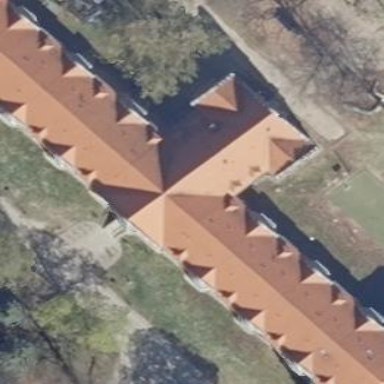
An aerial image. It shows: Hospital building with mansard roof design.